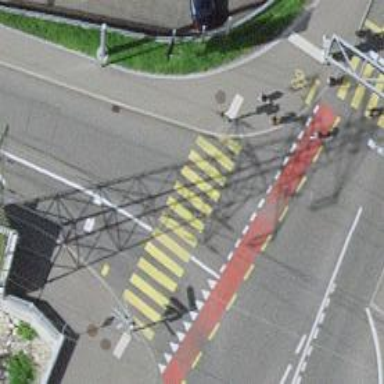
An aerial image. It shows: Crossing with traffic signals.